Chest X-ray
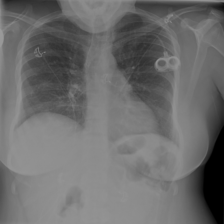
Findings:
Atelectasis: negative
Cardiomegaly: negative
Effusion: negative
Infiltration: negative
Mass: negative
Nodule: negative
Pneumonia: negative
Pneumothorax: negative
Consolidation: negative
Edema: negative
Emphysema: negative
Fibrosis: negative
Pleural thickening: negative
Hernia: negative